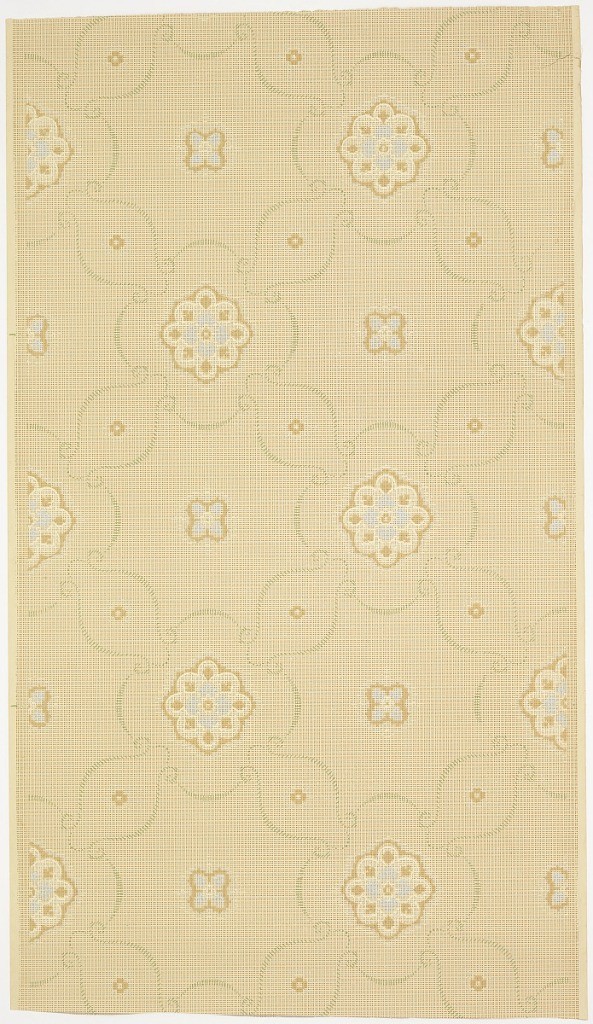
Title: Ceiling paper
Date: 1905–1915
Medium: Machine-printed paper
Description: Alternating small, medium, and large fleurons in a treillage pattern of scrolls made out of small green lines. Background is covered in a grid of small square dots. Ground is beige. Printed in cream, blue, green, and browns.